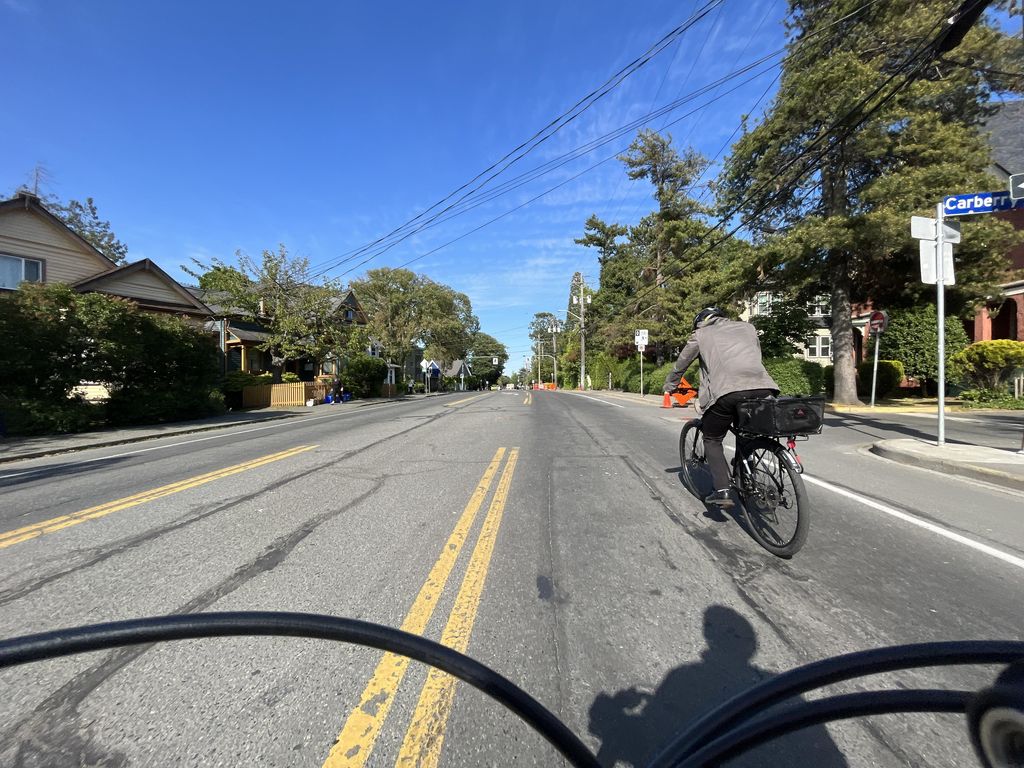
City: victoria